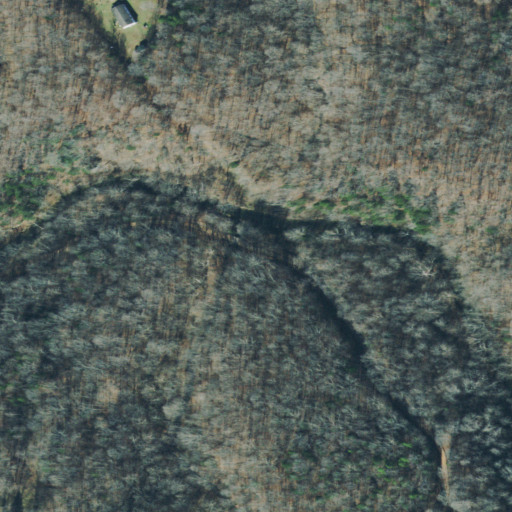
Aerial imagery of valley in Tennessee named Harberson Hollow containing deciduous forest, open development, and pasture